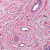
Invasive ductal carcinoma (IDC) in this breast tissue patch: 1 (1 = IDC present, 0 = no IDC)